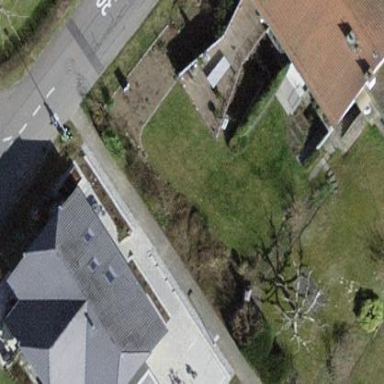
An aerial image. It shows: Residential building.